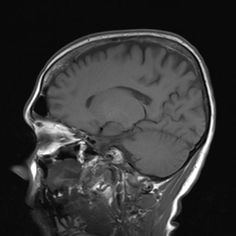
Label: notumor